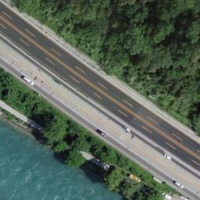
EUNIS habitat code: 57
Species observed at this site:
Corvus corone
Anas platyrhynchos
Sturnus vulgaris
Pica pica
Columba livia
Columba palumbus